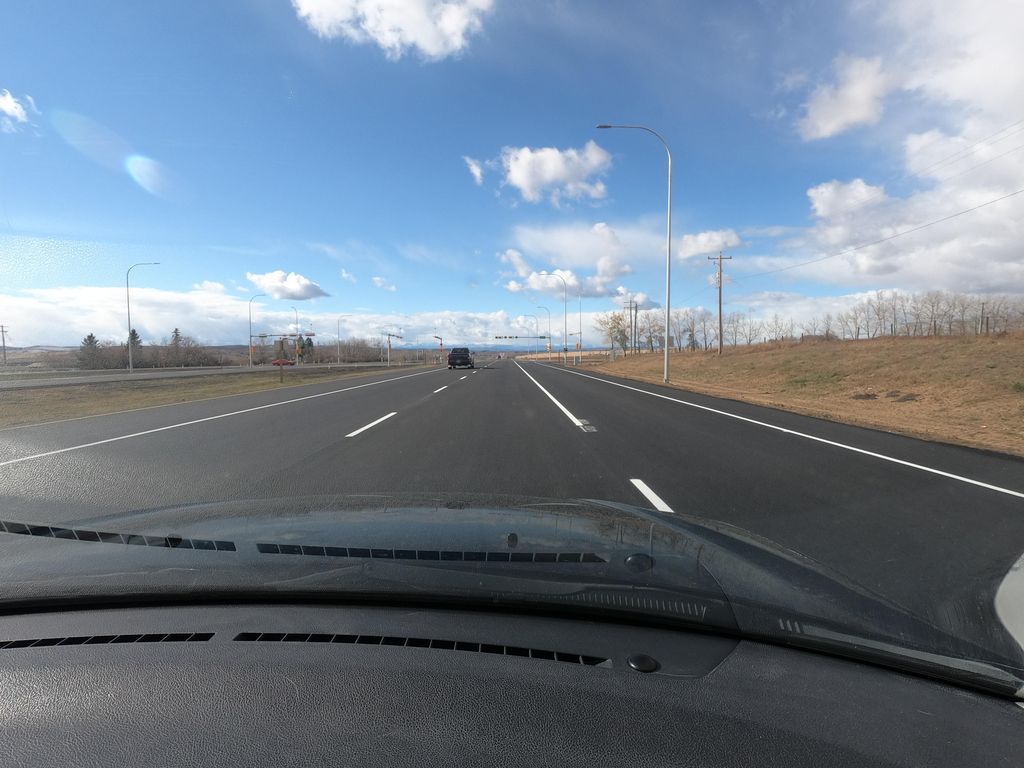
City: calgary